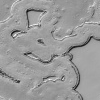
Atmospheric dust classification: not_dusty